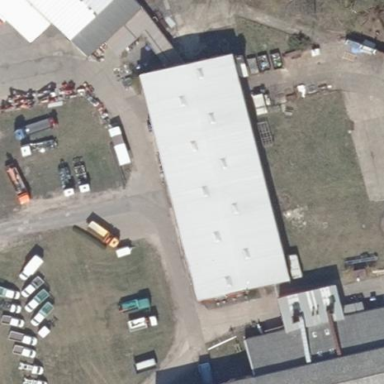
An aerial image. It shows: Flat-roofed building with grey roof.